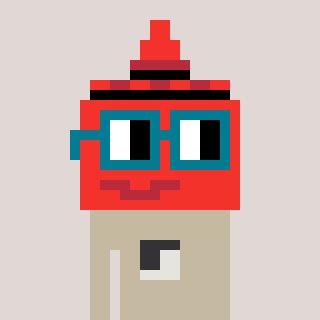
a pixel art character with square dark green glasses, a ketchup-shaped head and a bege-colored body on a warm background